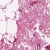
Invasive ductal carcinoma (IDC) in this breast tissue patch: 0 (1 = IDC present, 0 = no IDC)